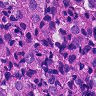
Metastatic tissue present: yes